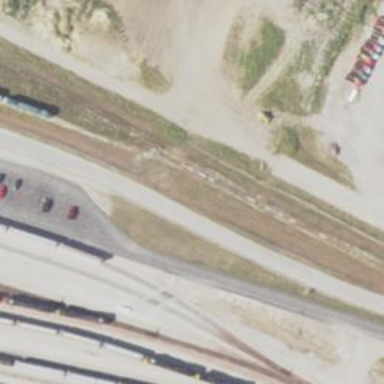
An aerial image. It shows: Railway spur service.